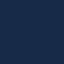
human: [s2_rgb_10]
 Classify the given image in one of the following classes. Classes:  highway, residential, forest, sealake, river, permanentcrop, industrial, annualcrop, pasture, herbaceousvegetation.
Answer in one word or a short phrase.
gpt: SeaLake